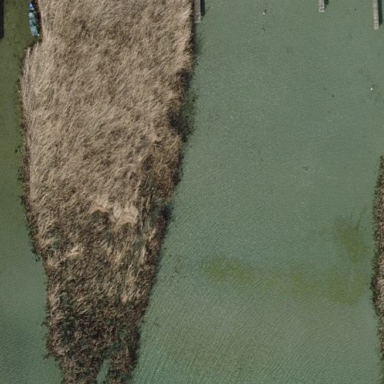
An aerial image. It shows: Wetland area dominated by reedbeds.